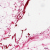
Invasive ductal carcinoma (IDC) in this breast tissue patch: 0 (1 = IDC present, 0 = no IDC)